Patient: sex M, age 64
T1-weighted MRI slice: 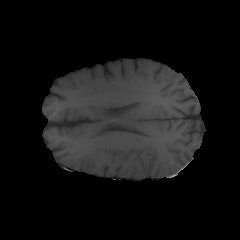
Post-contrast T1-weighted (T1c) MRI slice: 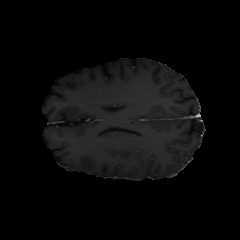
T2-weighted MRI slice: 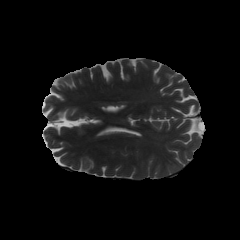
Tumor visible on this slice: no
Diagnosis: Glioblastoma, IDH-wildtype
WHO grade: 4